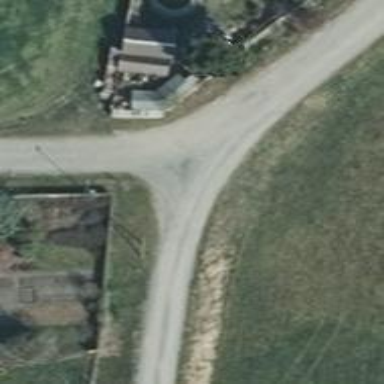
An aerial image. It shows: Gravel residential road.